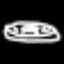
Label: donut